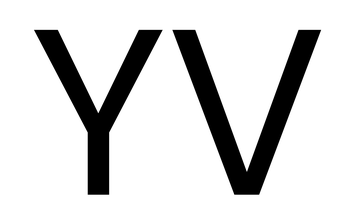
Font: Poppins-Regular